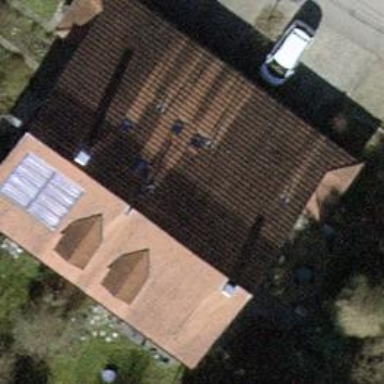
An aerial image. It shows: Semi-detached house with gabled roof.